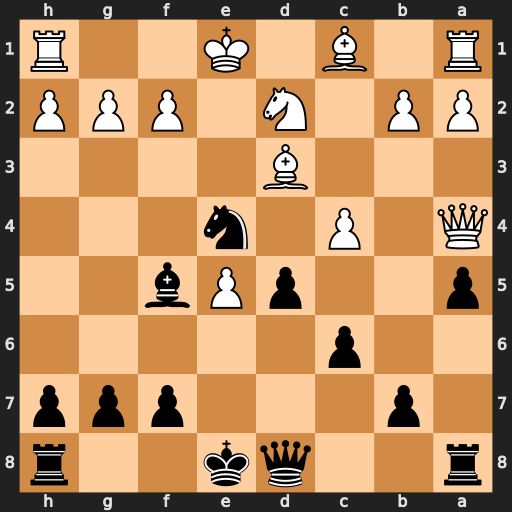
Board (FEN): r2qk2r/1p3ppp/2p5/p2pPb2/Q1P1n3/3B4/PP1N1PPP/R1B1K2R
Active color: b
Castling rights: KQkq
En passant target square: -
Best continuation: Nc5 Bxf5 Nxa4